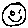
Label: smiley face